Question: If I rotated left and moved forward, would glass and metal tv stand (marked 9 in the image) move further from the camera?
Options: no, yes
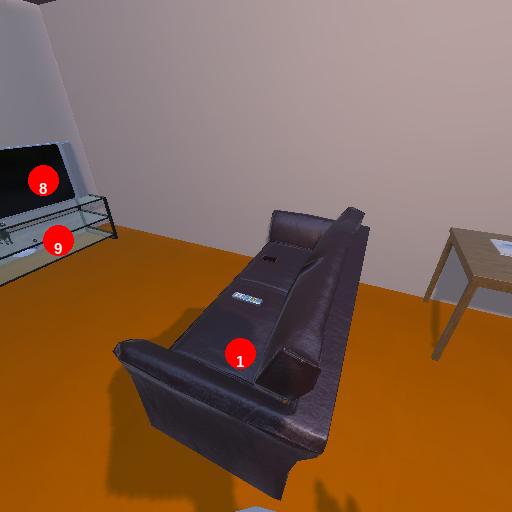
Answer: no